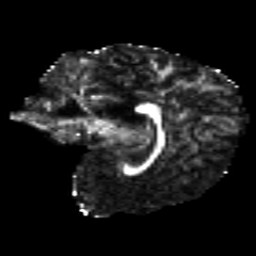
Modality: FA
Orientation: sagittal
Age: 30
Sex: female
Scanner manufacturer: siemens
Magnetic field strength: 3 T
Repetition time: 8.8 s
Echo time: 0.085 s